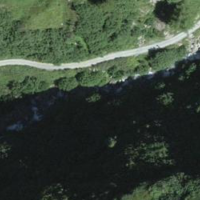
EUNIS habitat code: 31
Species observed at this site:
Parnassius apollo
Melitaea diamina